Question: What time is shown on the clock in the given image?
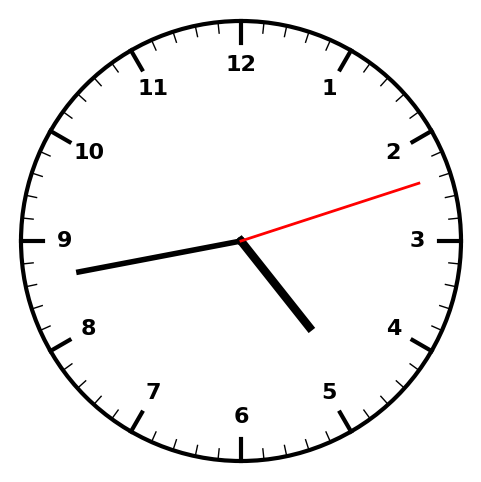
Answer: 04:43:12